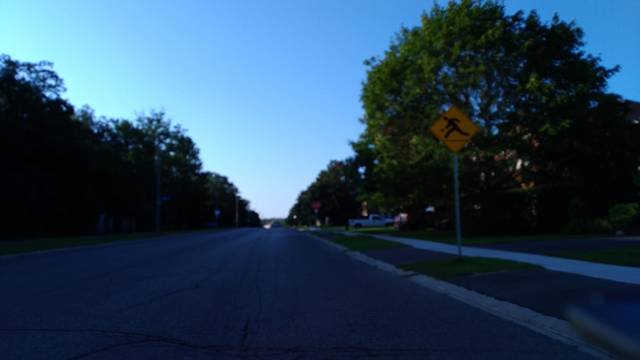
Region: Canada
Coordinates: 45.349, -75.933